Question: This is rather a layman question as I am totally green in Android development.
Recently I am trying to implement a simple calculator using android.
I want to make two rows of calculator display,
with the top one showing what equations the user has input,
and the bottom one with the answer.
Here is my code in the layout xml file:
'''
<RelativeLayout xmlns:android="http://schemas.android.com/apk/res/android"
xmlns:tools="http://schemas.android.com/tools"
android:layout_width="match_parent"
android:layout_height="match_parent"
android:paddingBottom="@dimen/activity_vertical_margin"
android:paddingLeft="@dimen/activity_horizontal_margin"
android:paddingRight="@dimen/activity_horizontal_margin"
android:paddingTop="@dimen/activity_vertical_margin"
tools:context=".MainActivity" >
<LinearLayout
android:id="@+id/linearLayout0"
android:layout_width="match_parent"
android:layout_height="wrap_content"
android:layout_alignParentLeft="true">
<TextView
android:id="@+id/calculatorDisplay0"
android:layout_width="match_parent"
android:layout_height="wrap_content"
android:gravity="right"
android:maxLines="1"
android:paddingLeft="10dp"
android:paddingRight="10dp"
android:textAppearance="?android:attr/textAppearanceLarge"
android:textSize="40sp" />
</LinearLayout>
<LinearLayout
android:id="@+id/linearLayout1"
android:layout_width="match_parent"
android:layout_height="wrap_content"
android:layout_alignParentLeft="true"
android:layout_alignParentTop="true"
android:layout_below="@+id/linearLayout0" >
<TextView
android:id="@+id/calculatorDisplay1"
android:layout_width="match_parent"
android:layout_height="wrap_content"
android:gravity="right"
android:layout_below="@id/calculatorDisplay0"
android:maxLines="1"
android:paddingLeft="10dp"
android:paddingRight="10dp"
android:text="0"
android:textAppearance="?android:attr/textAppearanceLarge"
android:textSize="40sp" />
</LinearLayout>
.
.
.
.
'''
However, this is the result:

As you can see, the two lines are nested together.
I am pretty sure something wrong with my code,
but I cannot locate it.
Could anyone help me on it?
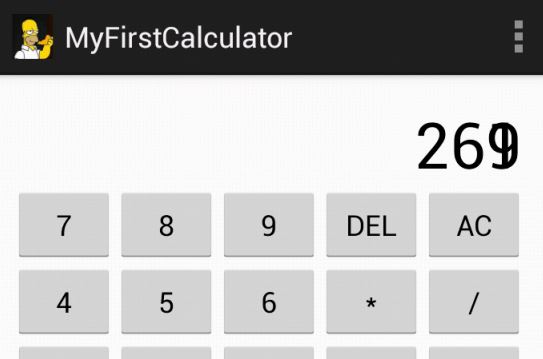
Answer: '''
android:layout_alignParentLeft="true"
android:layout_alignParentTop="true"
'''
Those are attributes in the second LinearLayout where you have explicitly declared that you want second TextView (content of the LinearLayout) to overlap with what already is at the top. I'm not sure but I think you would get the same without specifying 'layout_*' attributes in that LinearLayout. On the second look it seams 'android:layout_below="@+id/linearLayout0"' attribute was ignored. In any case, it was in conflict with 'layout_alignParentTop', watch out for that in the future.
The desired behavior you have described is typical for LinearLayout with 'android:orientation="vertical"' attribute. You were on the right track. What you have to change is to move second TextView in the first LinearLayout, so it can see that it has two views to manage and add desired 'orientation' attribute because default orientation is horizontal <URL>.
Layout XML:
'''
<RelativeLayout xmlns:android="http://schemas.android.com/apk/res/android"
xmlns:tools="http://schemas.android.com/tools"
android:layout_width="match_parent"
android:layout_height="match_parent"
android:paddingBottom="@dimen/activity_vertical_margin"
android:paddingLeft="@dimen/activity_horizontal_margin"
android:paddingRight="@dimen/activity_horizontal_margin"
android:paddingTop="@dimen/activity_vertical_margin"
tools:context=".MainActivity" >
<LinearLayout
android:id="@+id/linearLayout0"
android:layout_width="match_parent"
android:layout_height="wrap_content">
<TextView
android:id="@+id/calculatorDisplay0"
android:layout_width="match_parent"
android:layout_height="wrap_content"
android:gravity="right"
android:maxLines="1"
android:paddingLeft="10dp"
android:paddingRight="10dp"
android:textAppearance="?android:attr/textAppearanceLarge"
android:textSize="40sp" />
<TextView
android:id="@+id/calculatorDisplay1"
android:layout_width="match_parent"
android:layout_height="wrap_content"
android:gravity="right"
android:layout_below="@id/calculatorDisplay0"
android:maxLines="1"
android:paddingLeft="10dp"
android:paddingRight="10dp"
android:text="0"
android:textAppearance="?android:attr/textAppearanceLarge"
android:textSize="40sp" />
</LinearLayout>
.
.
.
.
'''